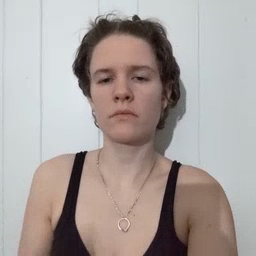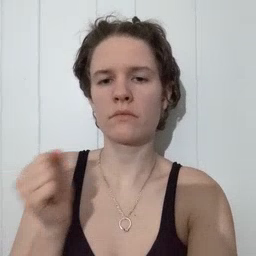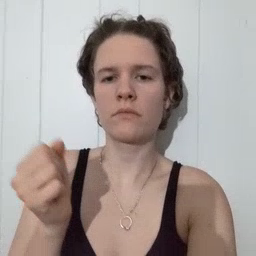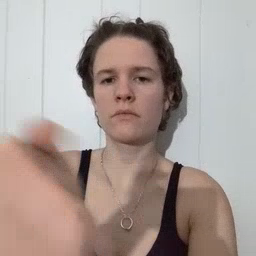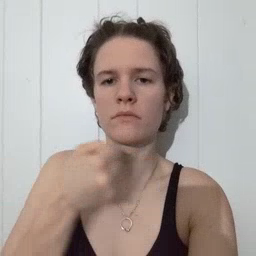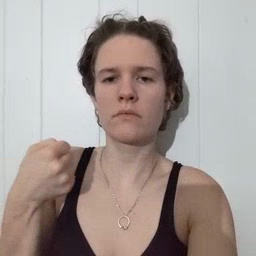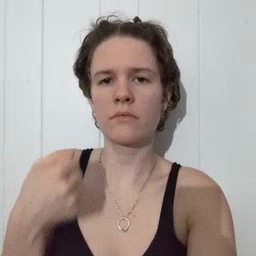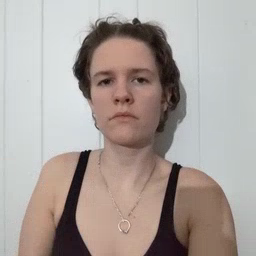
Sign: refrigerator